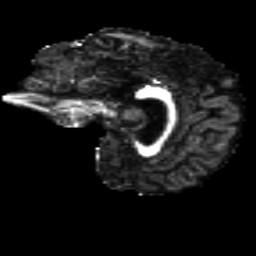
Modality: FA
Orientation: sagittal
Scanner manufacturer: siemens
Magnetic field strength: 3 T
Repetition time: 4.16 s
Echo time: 0.0806 s